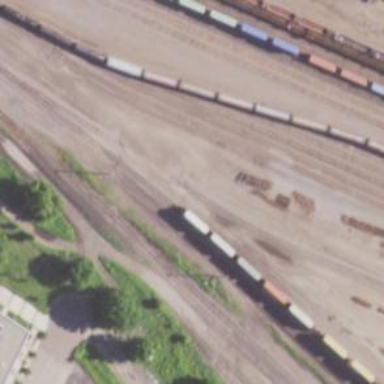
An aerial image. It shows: Railway crossing.